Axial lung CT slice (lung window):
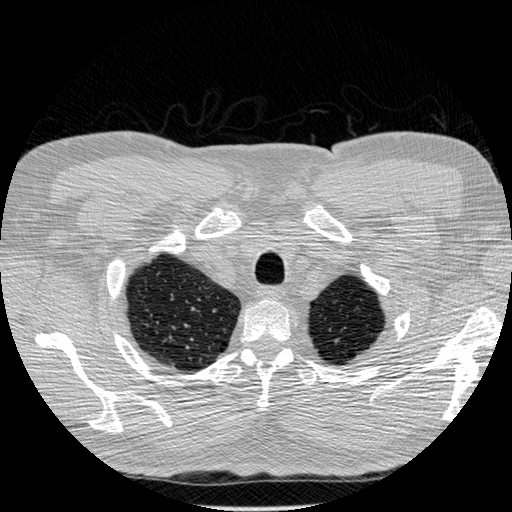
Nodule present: no